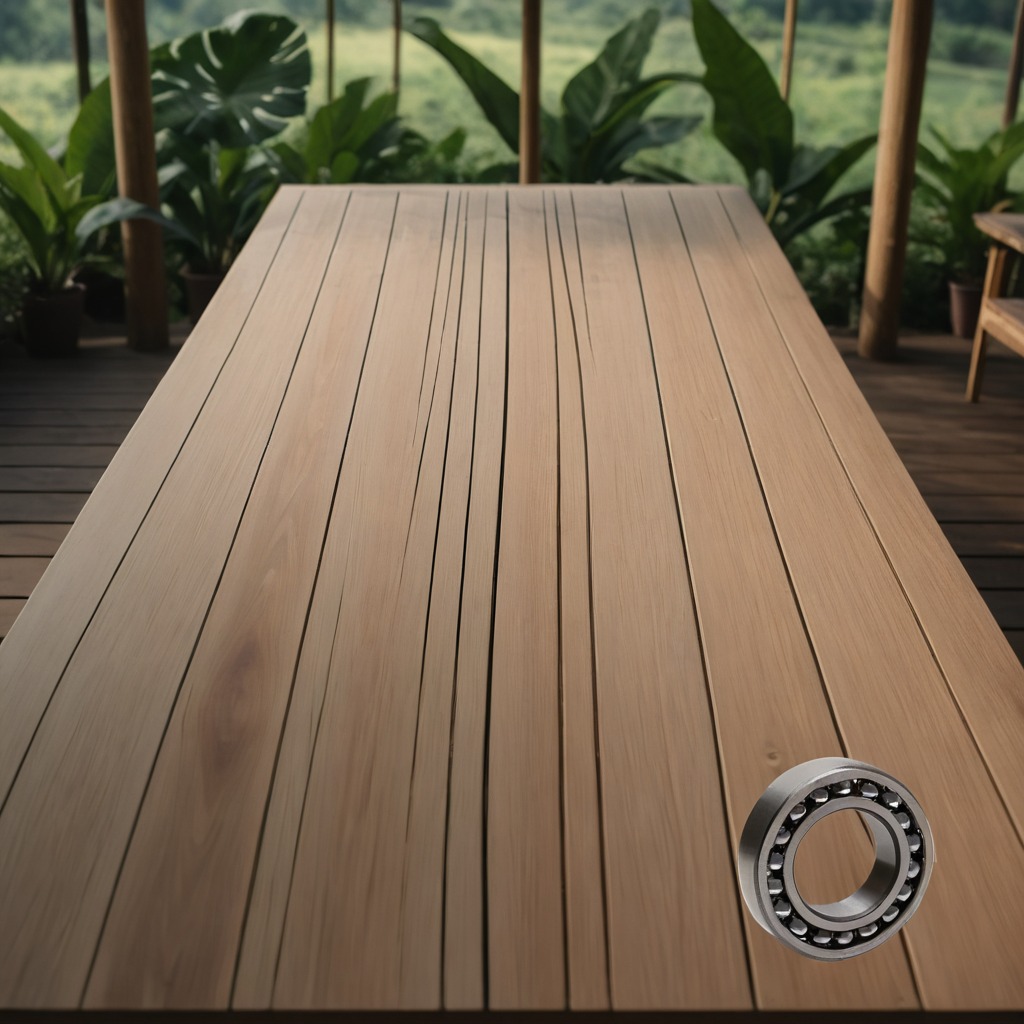
A metal ball bearing is lying on a wooden table inside a jungle field workshop tent.